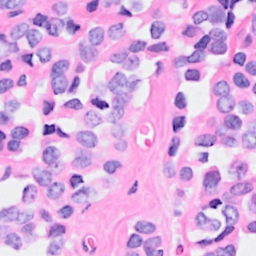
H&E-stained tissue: Breast